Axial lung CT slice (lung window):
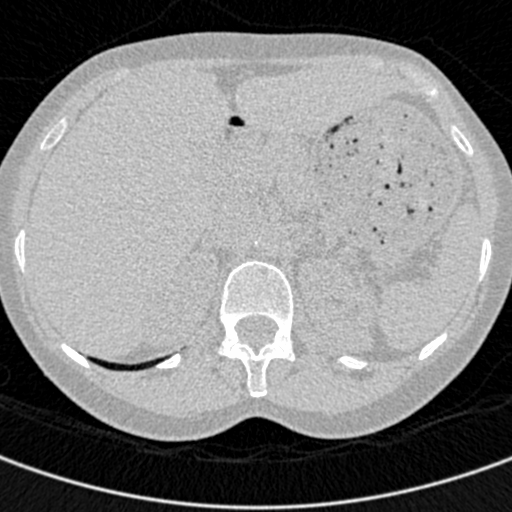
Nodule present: no